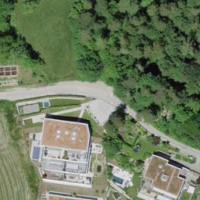
EUNIS habitat code: 44
Species observed at this site:
Cirsium arvense
Lonicera acuminata
Ilex aquifolium
Galeopsis tetrahit
Euplagia quadripunctaria
Polyommatus icarus
Celastrina argiolus